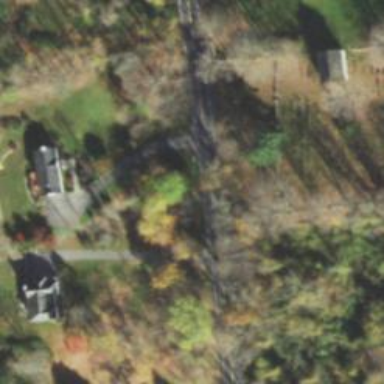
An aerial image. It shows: Driveway.